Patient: sex M, age 46
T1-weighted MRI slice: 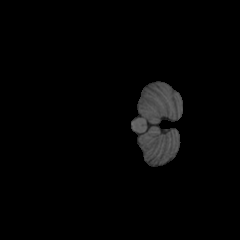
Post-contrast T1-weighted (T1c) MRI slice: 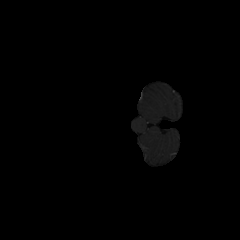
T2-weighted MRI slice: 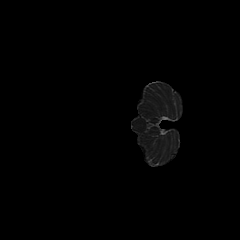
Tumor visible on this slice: no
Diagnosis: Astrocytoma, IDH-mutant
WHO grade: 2